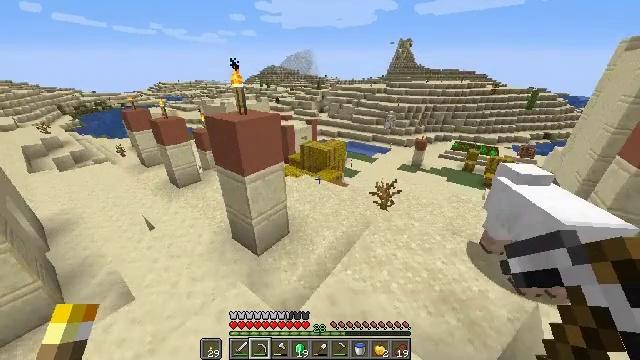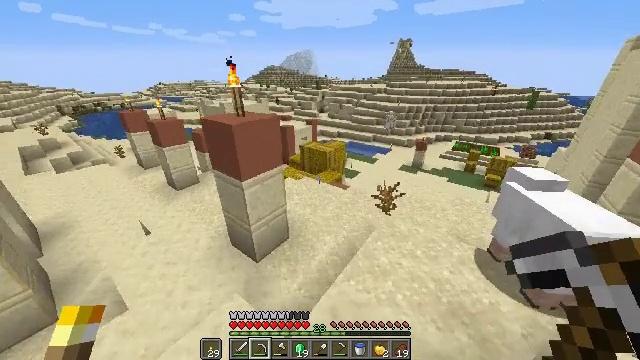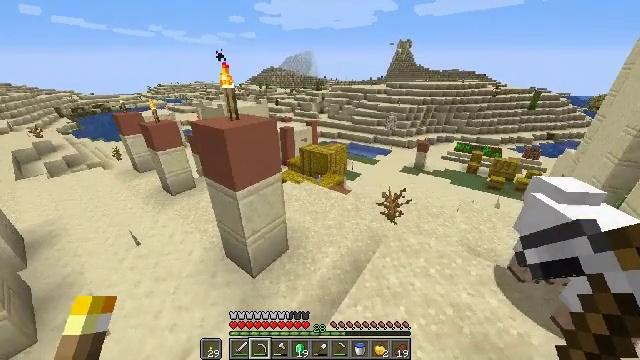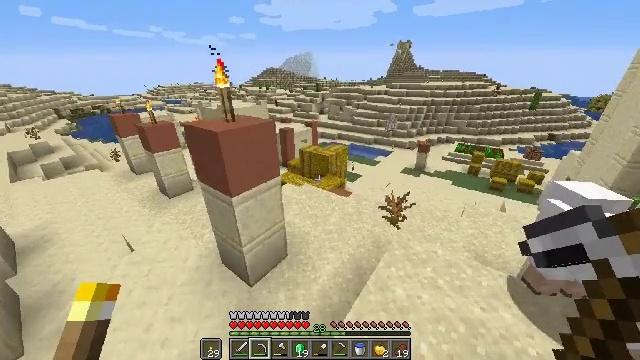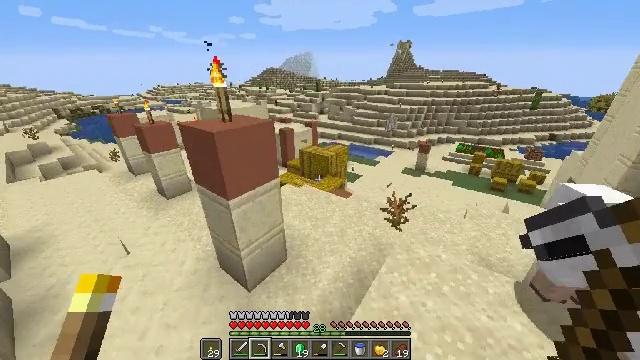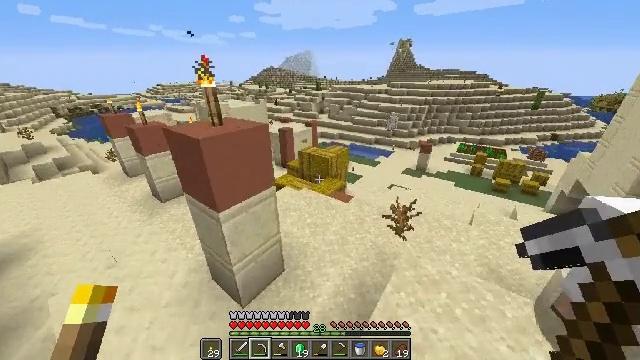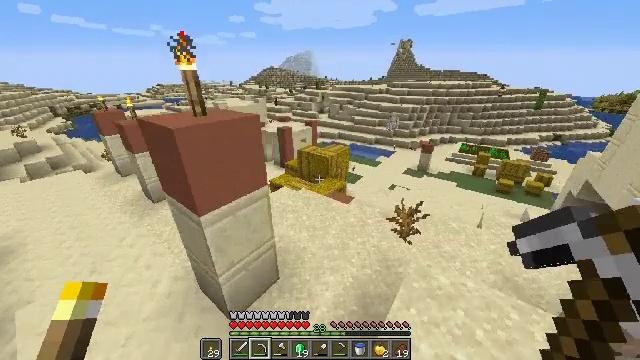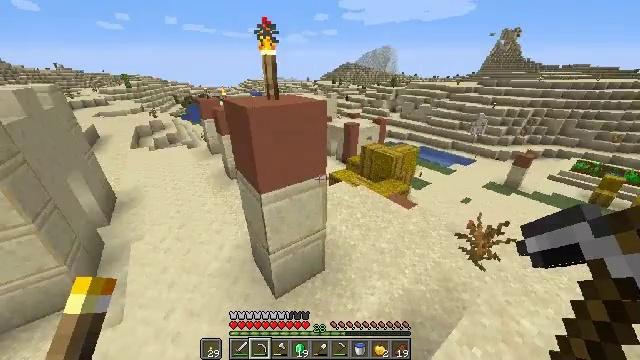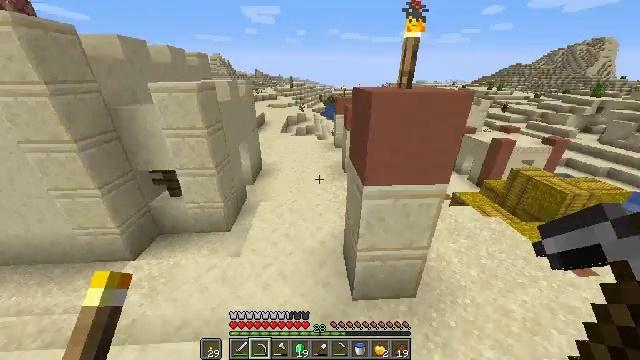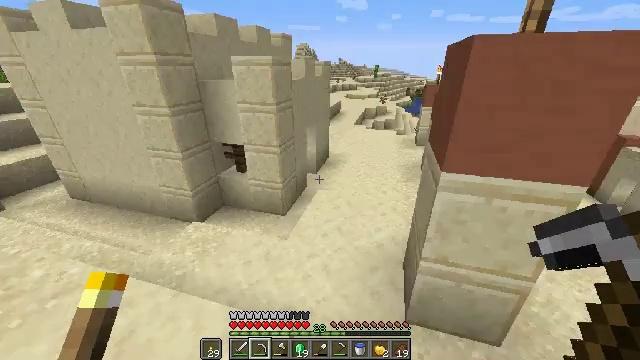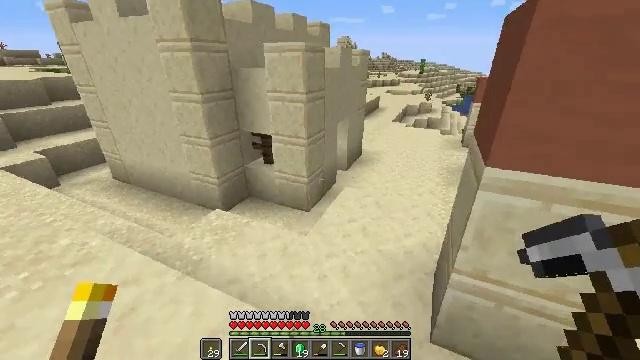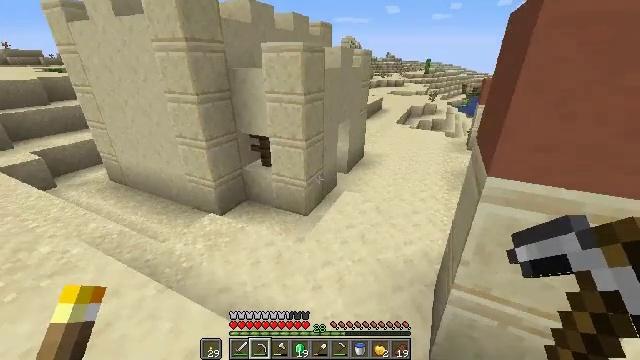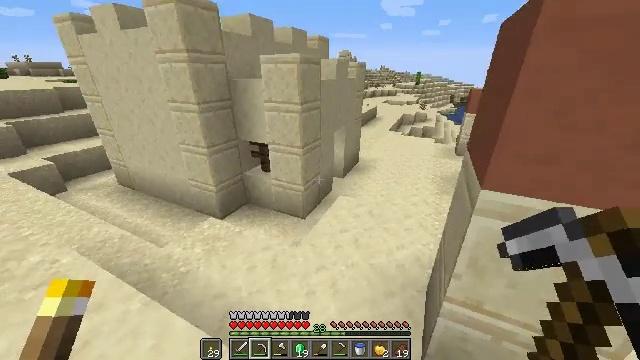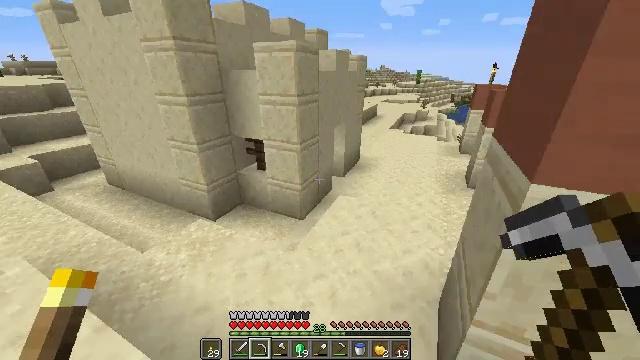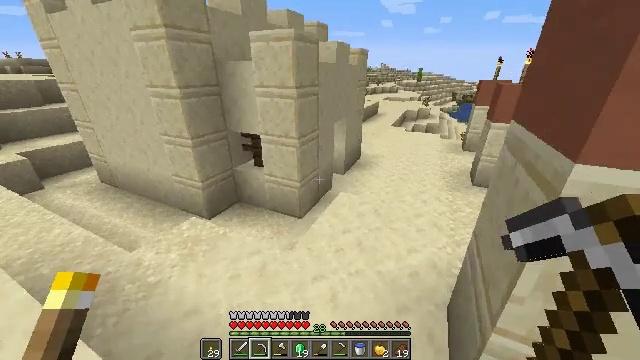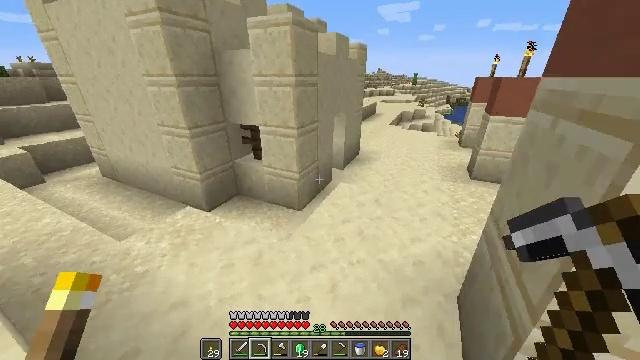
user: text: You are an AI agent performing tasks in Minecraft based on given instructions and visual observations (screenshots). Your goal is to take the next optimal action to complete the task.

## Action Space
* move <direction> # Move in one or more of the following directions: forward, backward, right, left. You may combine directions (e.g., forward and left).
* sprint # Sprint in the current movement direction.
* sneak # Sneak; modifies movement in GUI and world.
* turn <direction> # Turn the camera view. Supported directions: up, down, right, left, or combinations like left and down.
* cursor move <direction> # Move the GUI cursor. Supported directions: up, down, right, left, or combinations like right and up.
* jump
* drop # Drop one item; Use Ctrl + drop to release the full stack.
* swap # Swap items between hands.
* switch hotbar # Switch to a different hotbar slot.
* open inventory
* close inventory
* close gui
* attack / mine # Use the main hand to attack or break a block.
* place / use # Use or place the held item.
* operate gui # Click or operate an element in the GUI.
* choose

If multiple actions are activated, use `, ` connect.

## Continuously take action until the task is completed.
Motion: motion action
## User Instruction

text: Mine a hay block from the field.
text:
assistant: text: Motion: move forward
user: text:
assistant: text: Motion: move forward
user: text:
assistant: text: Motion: move forward
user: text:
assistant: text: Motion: move forward
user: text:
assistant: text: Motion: move forward
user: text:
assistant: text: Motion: move forward
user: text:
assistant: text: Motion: turn left
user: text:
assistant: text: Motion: turn left and up
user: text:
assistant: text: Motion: turn left
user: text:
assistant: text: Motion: move forward, sprint, turn left
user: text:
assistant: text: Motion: move forward, sprint
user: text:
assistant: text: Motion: move forward, sprint
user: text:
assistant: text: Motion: move forward, sprint
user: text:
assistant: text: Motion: move forward, sprint
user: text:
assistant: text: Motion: move forward, sprint
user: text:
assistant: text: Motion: move forward, sprint
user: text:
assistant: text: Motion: move forward, sprint
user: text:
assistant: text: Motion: move forward, sprint
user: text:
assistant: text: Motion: move forward and move right, sprint
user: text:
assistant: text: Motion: move forward and move right, sprint
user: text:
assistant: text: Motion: move forward and move right, sprint
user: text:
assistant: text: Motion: move forward and move right, sprint
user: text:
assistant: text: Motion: move forward and move right, sprint, turn left
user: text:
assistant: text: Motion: move forward and move right, sprint, turn left
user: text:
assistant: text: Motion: move forward and move right, sprint, turn left
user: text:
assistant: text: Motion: move forward and move right, sprint, turn left
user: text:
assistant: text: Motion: move forward and move right, sprint, turn left
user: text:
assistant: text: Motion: move forward and move right, sprint, turn left
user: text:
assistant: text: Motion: move forward and move right, sprint, turn left
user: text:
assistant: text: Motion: move forward and move right, sprint, turn left